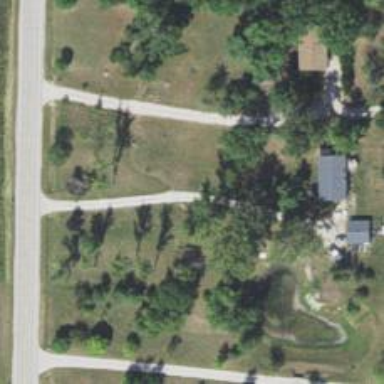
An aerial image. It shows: Driveway.